Question: I've got a 'QPrintPreviewWidget', I update its content programmatically based on user input. The problem when doing so is that the scrollbar stays where it was, while I need it to go back to the top.
I tried using the 'scroll' function with a very big number but that didn't do anything. Any suggestion?
Here is the structure of the dialog in Qt Creator:

Then I add the 'QPrintPreviewWidget' to the 'previewWidgetContainter' layout using this code:
'''
previewWidget_ = new QPrintPreviewWidget(printer_, this);
previewWidget_->fitToWidth();
ui->previewWidgetContainter->addWidget(previewWidget_);
'''
I followed @tmpearce 's suggestion, but that didn't work. On the 'showEvent' I set the current page but it has no effect whatsoever. My code is something like this:
'''
qDebug() << "Before" << previewWidget.currentPage();
previewWidget.setCurrentPage(0);
qDebug() << "After" << previewWidget.currentPage();
'''
And the output of this is always something like that:
'''
Before 15
After 15
'''
I also tried setting the page in various other places but the result is always the same. That looks like a bug in 'QPrintPreviewWidget' so I'm going to give up for now. Thanks anyway for the suggestions.
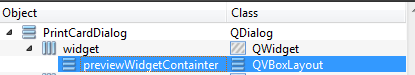
Answer: Without knowing more about the specifics of your code, my suggestion would be to explicitly call <URL>'
after changing the contents of the widget.